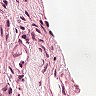
Metastatic tissue present: no